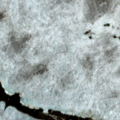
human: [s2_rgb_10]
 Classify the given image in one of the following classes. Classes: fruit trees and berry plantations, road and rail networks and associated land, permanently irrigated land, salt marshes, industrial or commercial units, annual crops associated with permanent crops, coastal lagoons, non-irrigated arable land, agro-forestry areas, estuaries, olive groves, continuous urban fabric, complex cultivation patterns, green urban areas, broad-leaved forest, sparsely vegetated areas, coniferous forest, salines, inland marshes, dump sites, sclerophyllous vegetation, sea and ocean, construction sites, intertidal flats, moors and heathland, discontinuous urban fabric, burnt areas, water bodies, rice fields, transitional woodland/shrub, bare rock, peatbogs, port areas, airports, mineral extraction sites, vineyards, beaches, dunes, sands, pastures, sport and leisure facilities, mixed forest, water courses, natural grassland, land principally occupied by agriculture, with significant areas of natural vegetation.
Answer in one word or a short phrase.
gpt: coniferous forest, water bodies